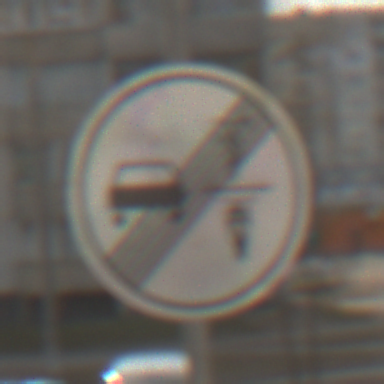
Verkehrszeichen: EndeVerbotUeberholenEinspurigeFahrzeuge
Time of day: MorningAfternoon
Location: Outdoor (Urban)
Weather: PartlyCloudy
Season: NotSpecified
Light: Natural